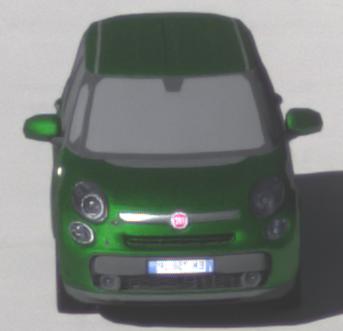
Make: Fiat
Model: 500L 1.4 16V
Detailed model: 500L (199)
Model produced from: 2012/10
Model produced until: 2017/05
Doors: 5
Color: green
Road condition: dry road
Daytime: morning or afternoon
Contrast: medium contrast